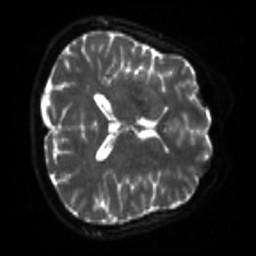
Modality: sbref
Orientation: axial
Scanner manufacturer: siemens
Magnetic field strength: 3 T
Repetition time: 4 s
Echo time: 0.0594 s